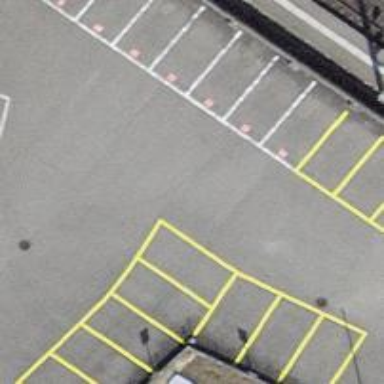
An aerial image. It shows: Parking aisle designated as service road.